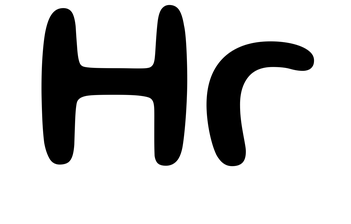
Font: Gluten_Regular